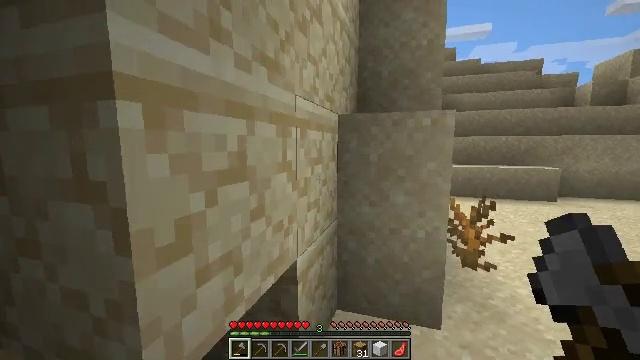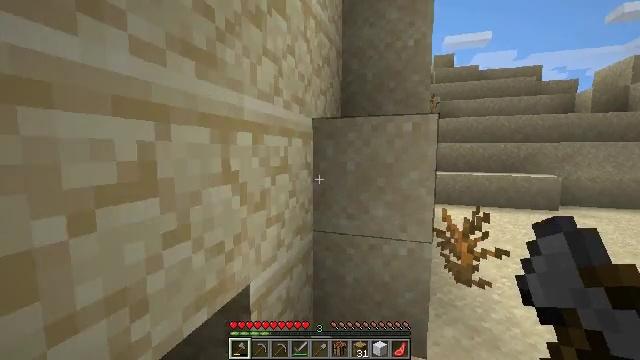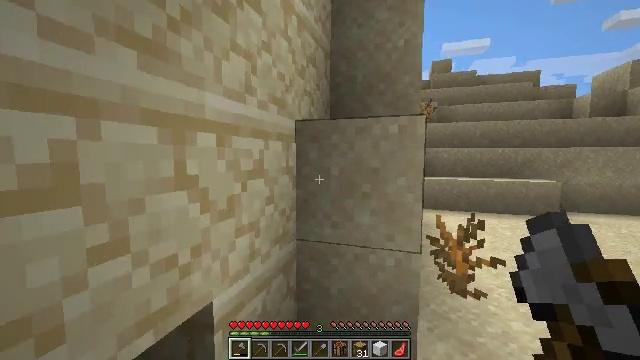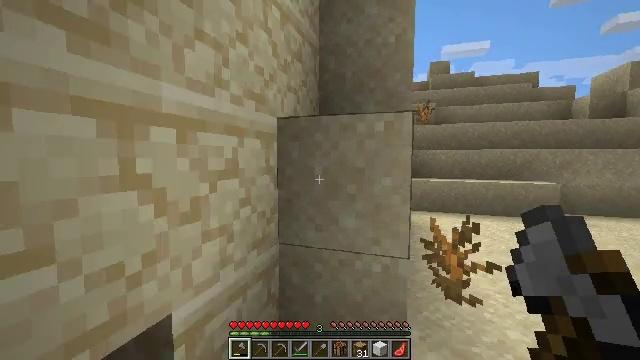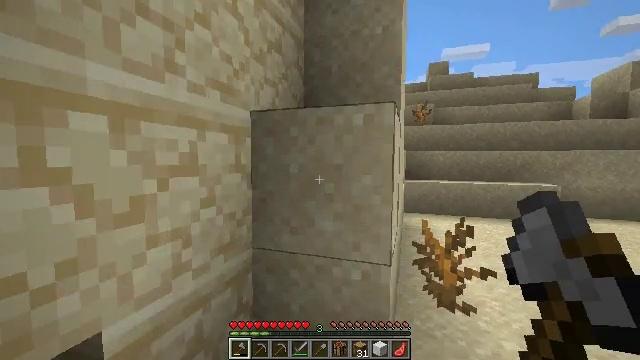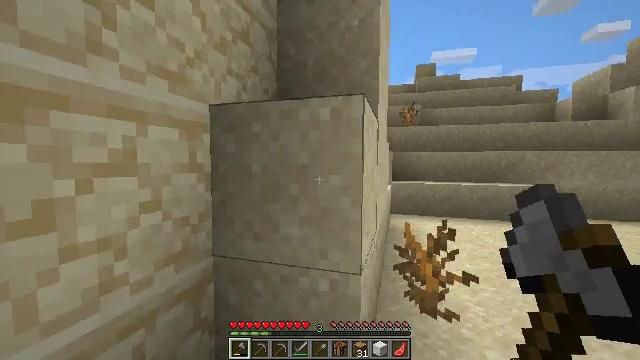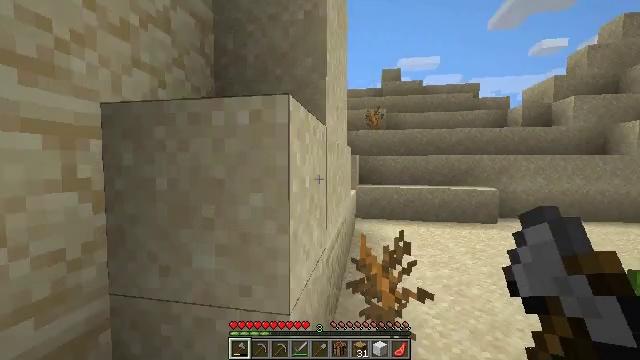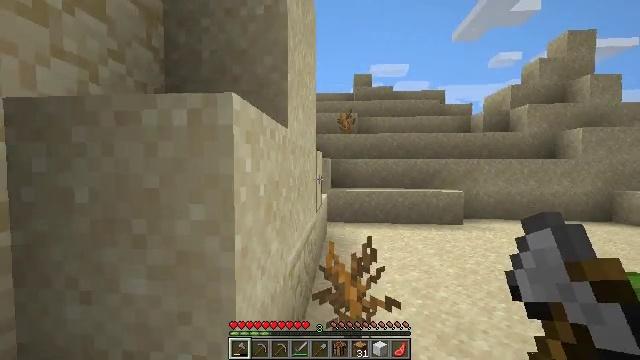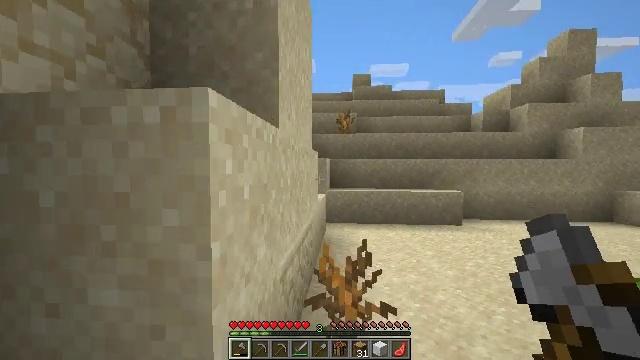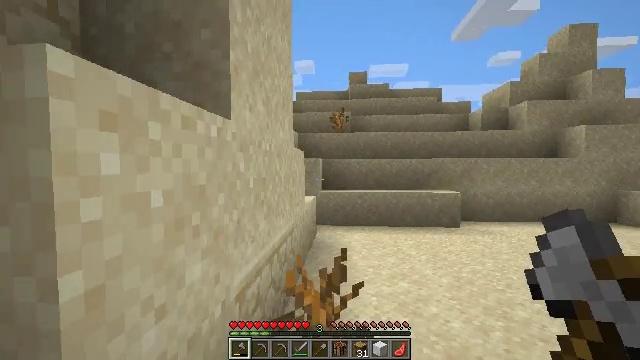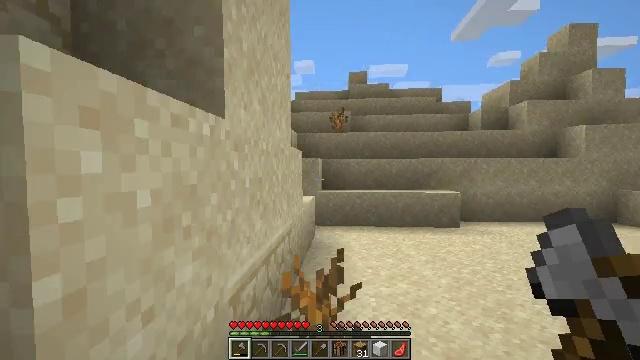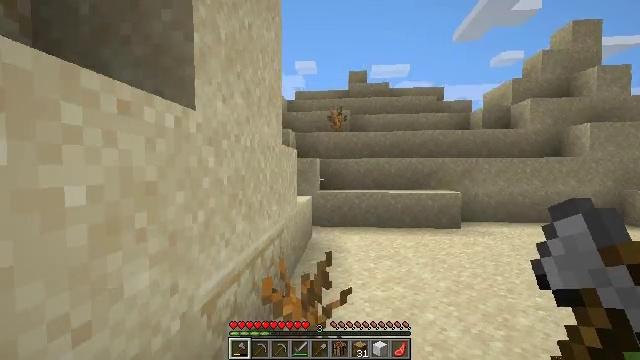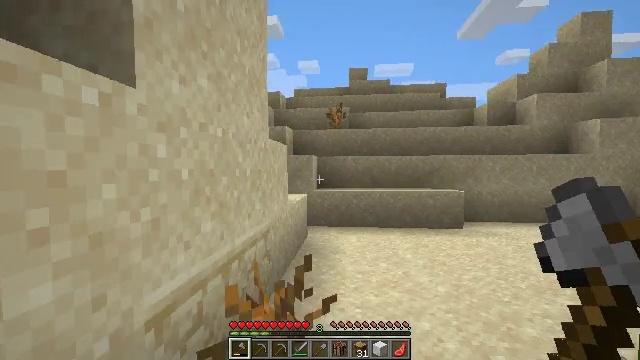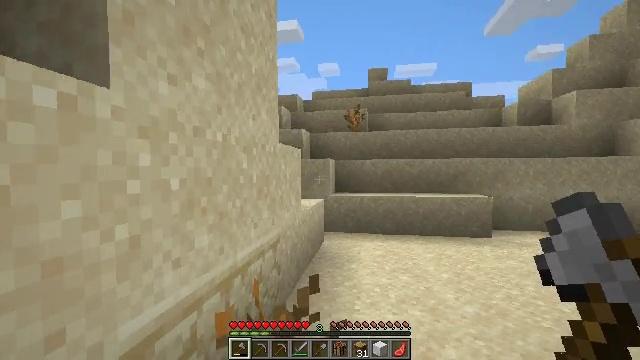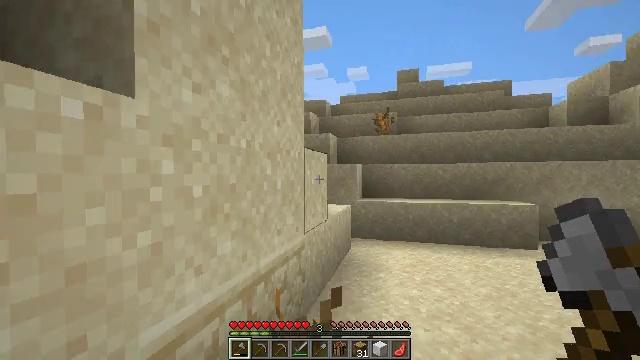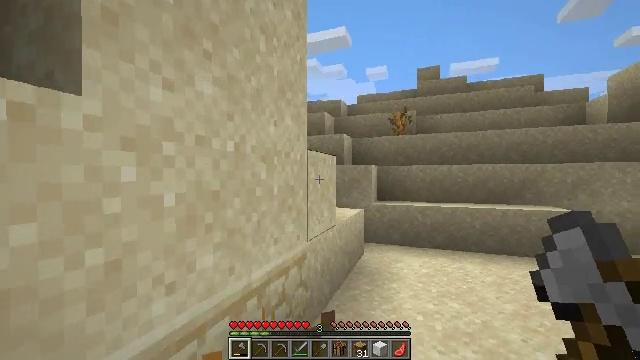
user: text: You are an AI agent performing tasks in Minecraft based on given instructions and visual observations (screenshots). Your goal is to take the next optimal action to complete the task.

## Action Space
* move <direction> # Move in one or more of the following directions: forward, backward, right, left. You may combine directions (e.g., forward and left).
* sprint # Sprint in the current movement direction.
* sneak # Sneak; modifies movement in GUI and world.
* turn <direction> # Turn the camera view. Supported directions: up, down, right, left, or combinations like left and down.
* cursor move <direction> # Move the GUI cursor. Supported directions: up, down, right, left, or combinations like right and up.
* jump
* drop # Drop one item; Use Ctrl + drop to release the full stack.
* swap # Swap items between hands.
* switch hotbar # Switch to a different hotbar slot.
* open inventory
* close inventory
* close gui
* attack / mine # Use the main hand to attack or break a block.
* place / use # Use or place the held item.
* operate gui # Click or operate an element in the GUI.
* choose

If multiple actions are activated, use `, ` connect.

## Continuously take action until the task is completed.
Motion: motion action
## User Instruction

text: Mine cactus from the desert.
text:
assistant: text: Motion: move forward and move right, turn up
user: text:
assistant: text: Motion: move forward and move right, turn up
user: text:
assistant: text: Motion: move forward and move right
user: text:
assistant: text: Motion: move forward and move right
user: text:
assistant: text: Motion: move forward and move right, turn right
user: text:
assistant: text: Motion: move forward and move right, turn right
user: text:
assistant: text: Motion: move forward and move right, turn right
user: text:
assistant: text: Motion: move forward and move right
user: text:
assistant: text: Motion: move forward and move right
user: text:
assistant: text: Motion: move forward and move right
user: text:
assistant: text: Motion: move forward and move right
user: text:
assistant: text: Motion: move forward
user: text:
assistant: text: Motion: move forward, turn left
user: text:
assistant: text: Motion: move forward and move right, turn left and up
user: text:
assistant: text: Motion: move forward and move right, turn left
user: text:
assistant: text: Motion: move forward and move right
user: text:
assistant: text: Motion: move forward and move right
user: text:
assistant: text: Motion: move forward and move right
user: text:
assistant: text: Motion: move forward and move right
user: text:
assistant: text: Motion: move forward and move right, turn left and down
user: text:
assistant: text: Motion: move forward and move right, turn left and down
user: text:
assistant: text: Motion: move forward and move right, turn left and down
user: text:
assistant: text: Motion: move forward and move right, turn left
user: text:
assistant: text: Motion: move forward and move right, turn left
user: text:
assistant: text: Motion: move forward and move right, turn left
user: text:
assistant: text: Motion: move forward and move right, turn left
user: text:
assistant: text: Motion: move forward and move right, turn left
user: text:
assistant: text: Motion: move forward and move right, turn left and up
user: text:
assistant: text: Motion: move forward and move right, turn left
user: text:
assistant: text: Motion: move forward and move right